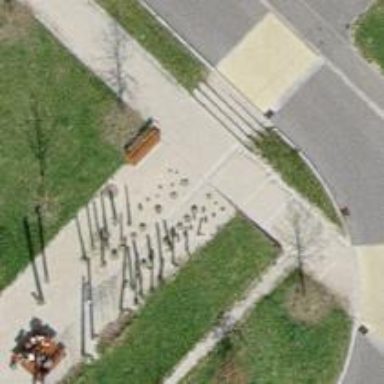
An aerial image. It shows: Pedestrian road.